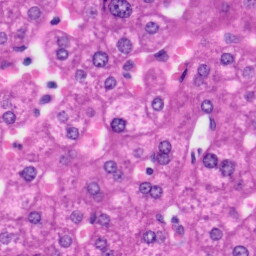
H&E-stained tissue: Liver